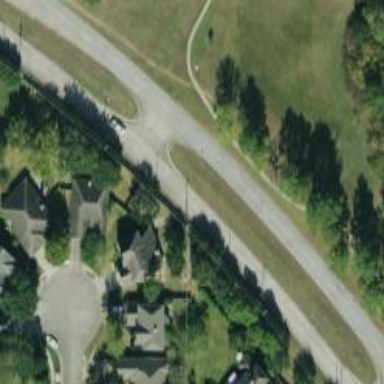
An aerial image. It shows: Secondary link road.